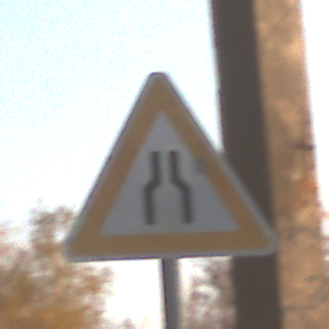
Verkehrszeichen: VerengteFahrbahn
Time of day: SunriseSunset
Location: Roofed (Suburban)
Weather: Clear
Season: NotSpecified
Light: Natural